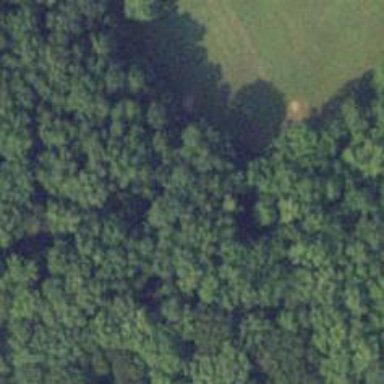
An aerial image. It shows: Disc golf hole.